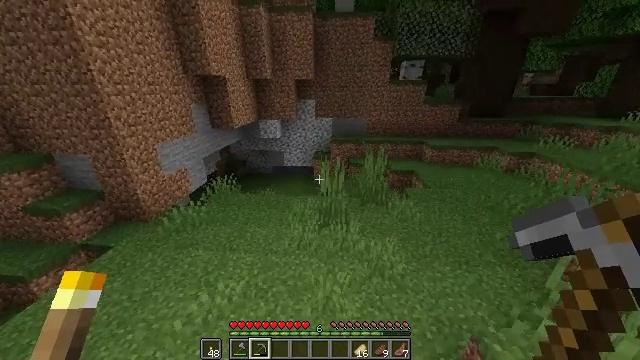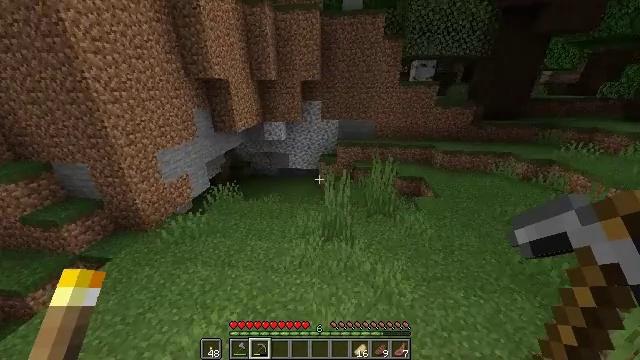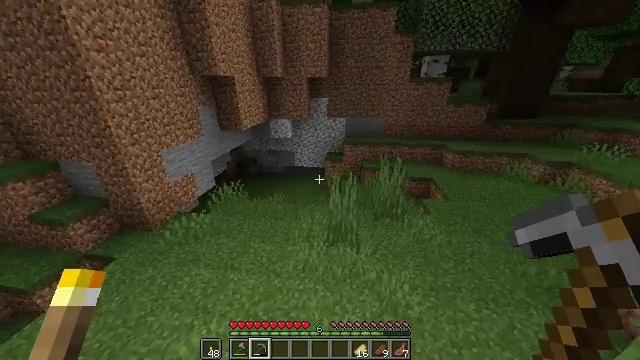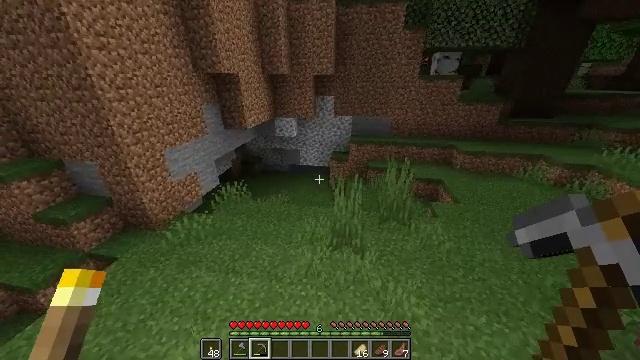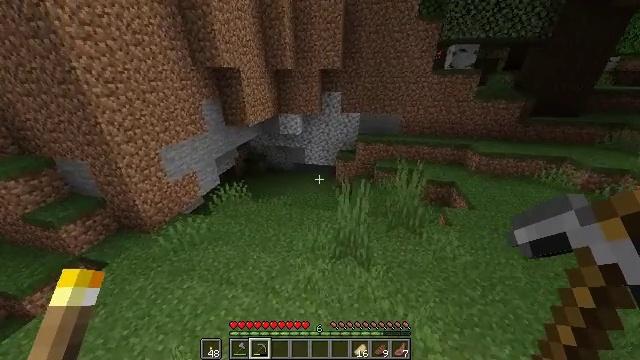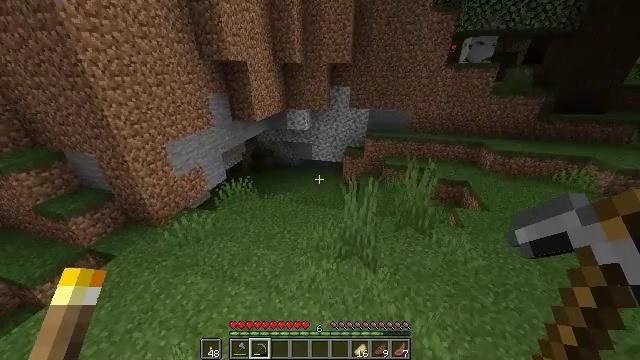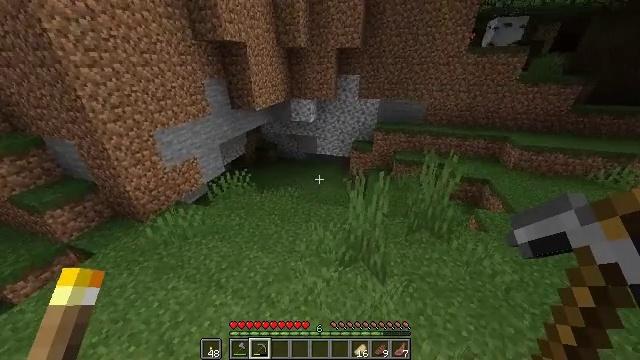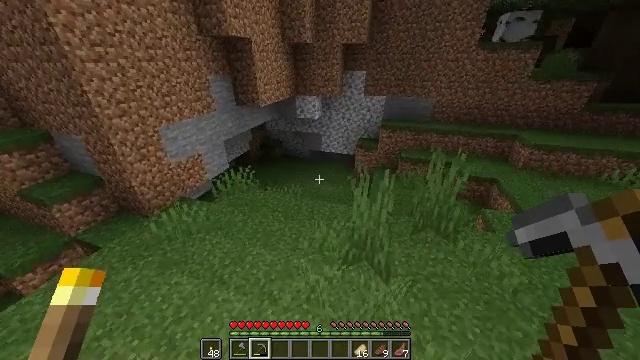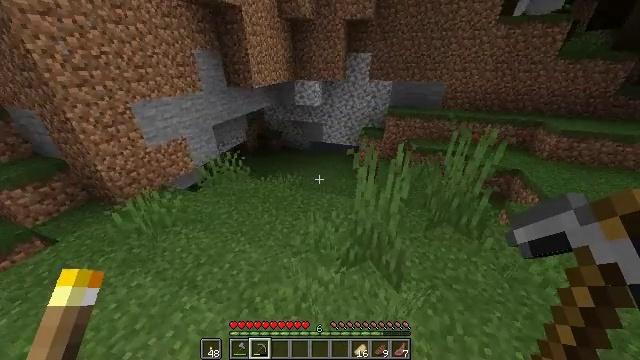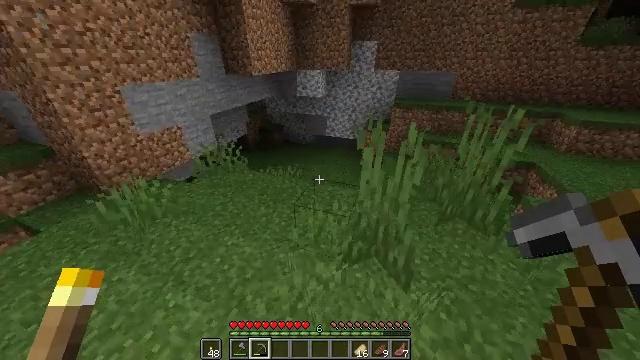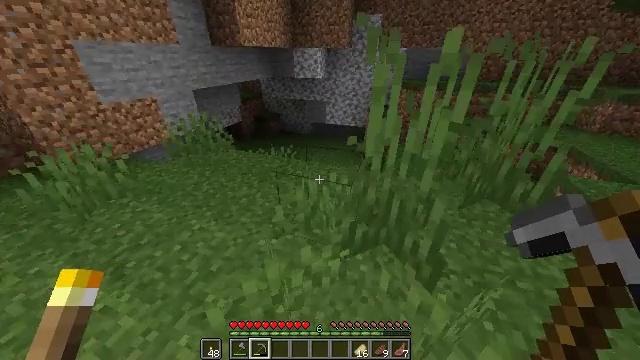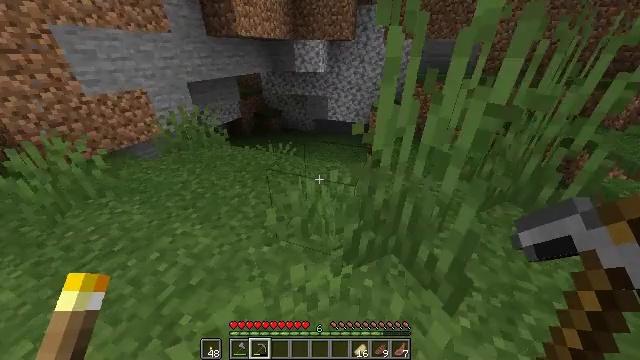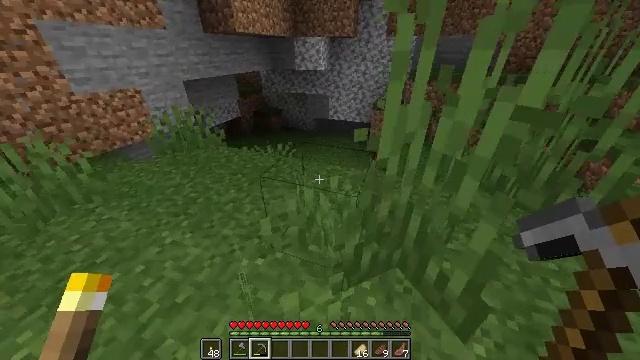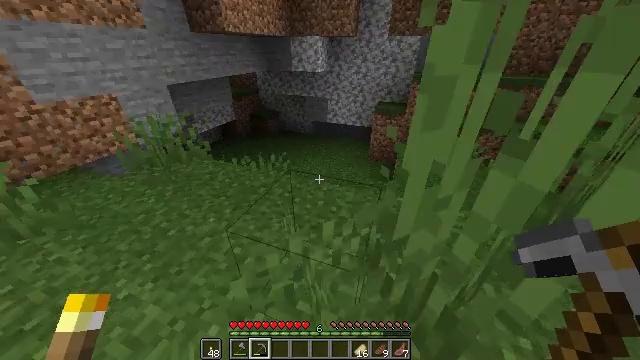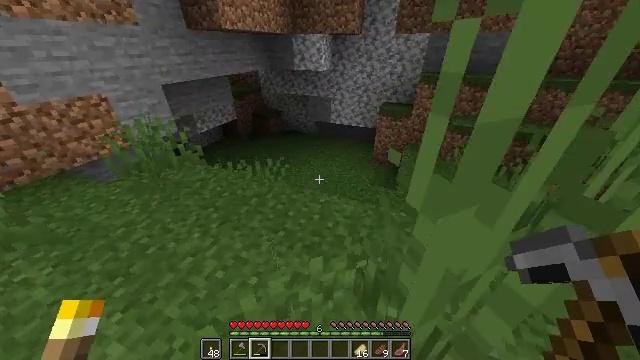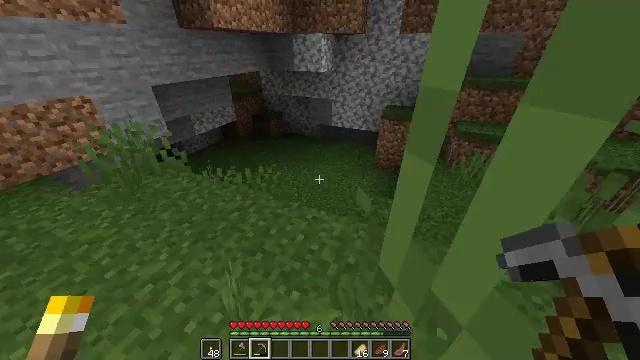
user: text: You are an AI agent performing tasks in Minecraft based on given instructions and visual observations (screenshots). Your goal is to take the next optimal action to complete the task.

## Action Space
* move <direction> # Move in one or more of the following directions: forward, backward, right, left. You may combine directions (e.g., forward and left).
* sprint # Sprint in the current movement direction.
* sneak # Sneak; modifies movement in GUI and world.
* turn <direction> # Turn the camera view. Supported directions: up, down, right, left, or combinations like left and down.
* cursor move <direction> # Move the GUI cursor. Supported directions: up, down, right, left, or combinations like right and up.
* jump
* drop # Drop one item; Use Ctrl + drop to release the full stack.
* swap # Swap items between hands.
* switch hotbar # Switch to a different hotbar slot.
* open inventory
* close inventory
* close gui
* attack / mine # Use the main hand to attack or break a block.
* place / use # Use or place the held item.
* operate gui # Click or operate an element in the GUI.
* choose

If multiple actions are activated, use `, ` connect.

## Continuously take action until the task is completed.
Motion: motion action
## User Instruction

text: Gather azure bluet from the ground.
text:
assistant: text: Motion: move forward, turn left, jump
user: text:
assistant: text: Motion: move forward, turn left and down, jump
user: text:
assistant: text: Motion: move forward, turn left
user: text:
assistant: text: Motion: move forward, turn left
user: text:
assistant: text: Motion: move forward, turn left and down
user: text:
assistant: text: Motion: move forward, turn left and down
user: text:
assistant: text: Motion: move forward, turn left
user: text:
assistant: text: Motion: move forward
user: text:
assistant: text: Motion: move forward, turn left
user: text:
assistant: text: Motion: move forward
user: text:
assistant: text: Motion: move forward
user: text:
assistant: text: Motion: move forward
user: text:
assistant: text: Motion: move forward
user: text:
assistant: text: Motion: move forward and move right, turn left
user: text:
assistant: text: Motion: move forward and move right, turn left
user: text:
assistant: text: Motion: move forward and move right, turn left
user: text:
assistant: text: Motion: move forward and move right, turn left
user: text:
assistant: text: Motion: move forward and move right, turn left
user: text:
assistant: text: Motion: move forward and move right, turn left
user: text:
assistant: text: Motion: move forward and move right, turn left
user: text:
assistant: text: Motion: move forward and move right, turn left
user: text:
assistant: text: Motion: move forward and move right, turn left
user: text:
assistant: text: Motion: move forward and move right, turn left
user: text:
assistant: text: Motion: move forward and move right, turn left
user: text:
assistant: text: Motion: move forward, turn left
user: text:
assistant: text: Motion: move forward, turn left
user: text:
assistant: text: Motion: move forward, turn left
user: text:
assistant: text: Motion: move forward, turn left
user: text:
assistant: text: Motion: move forward, turn left
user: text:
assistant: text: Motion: move forward